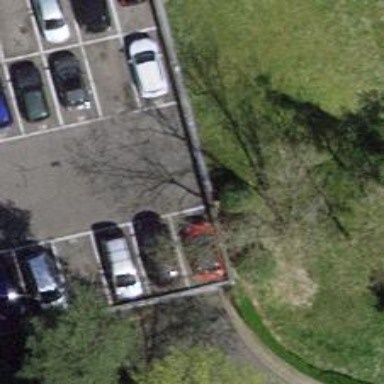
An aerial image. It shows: Driveway tunnel.